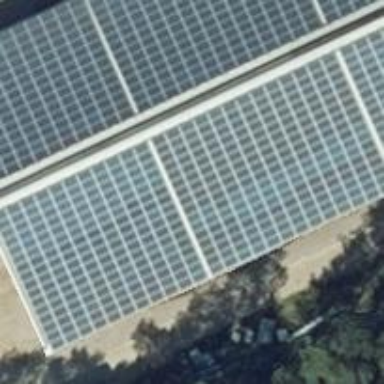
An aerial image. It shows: Small solar photovoltaic panel used as generator to produce electricity.